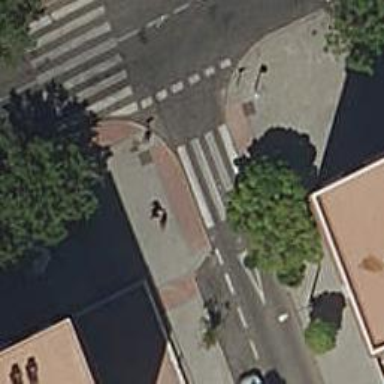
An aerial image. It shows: Zebra crossing on the road.